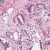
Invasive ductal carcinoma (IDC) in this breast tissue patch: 0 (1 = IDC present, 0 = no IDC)